Question: This has been bothering me for few weeks.
Here's a screenshot:

I copied this view Controller from a sample project.
Now I need to replace the 'Textfield' with a 'UITextView' instead.
The problem is I can't seem to be able to drag and drop it to a 'Bar Button Item'.
I literally removed the 'textField' then tried to drag and drop the 'textview', the Bar Button Item just wont highlight.
What am I missing?
PS: it works with UITextfield only.. why ?? 'o.O''
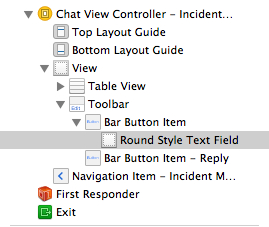
Answer: I think you are referring to the 'inputAccessoryView', it's a 'UIView' which gets displayed when the textview becomes first responder. hence when the keyboard shows.
You can customize the 'UIView' to hold all controls you want: textview, buttons, etc. More details <URL>.
Basically, you implement your custom keyboard tool bar which is a UIView subclass (I assume you want something like the messages app), then you set the custom UIView to the 'inputAccessoryView' property of the UITextView. here is a relevant link to get you started: <URL>